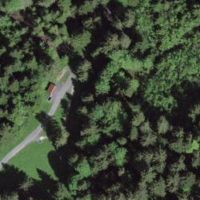
EUNIS habitat code: 43
Species observed at this site:
Caltha palustris